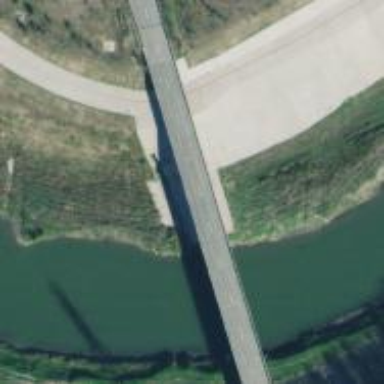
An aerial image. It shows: Bridge crossing over highway trunk expressway.